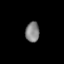
Tissue: lung
Cell type: Endothelial cells
Senescence score: 0.5751
Nuclear area (px): 273
Mean DAPI intensity: 131.443